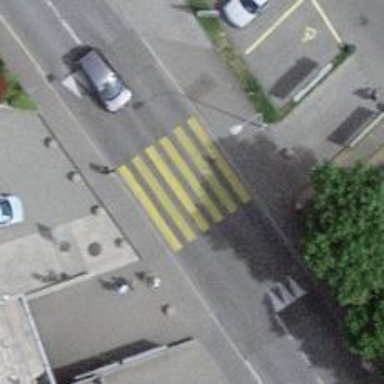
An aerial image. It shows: Marked zebra crossing on the road.